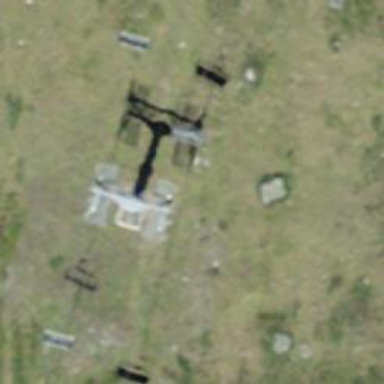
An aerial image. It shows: Pylon used for aerialway.